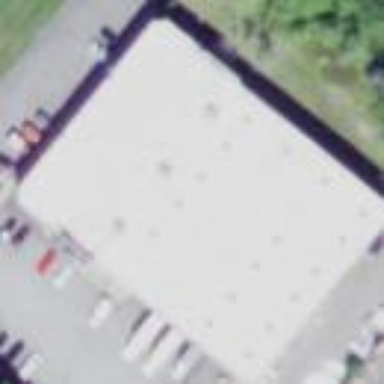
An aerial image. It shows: Commercial building.